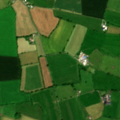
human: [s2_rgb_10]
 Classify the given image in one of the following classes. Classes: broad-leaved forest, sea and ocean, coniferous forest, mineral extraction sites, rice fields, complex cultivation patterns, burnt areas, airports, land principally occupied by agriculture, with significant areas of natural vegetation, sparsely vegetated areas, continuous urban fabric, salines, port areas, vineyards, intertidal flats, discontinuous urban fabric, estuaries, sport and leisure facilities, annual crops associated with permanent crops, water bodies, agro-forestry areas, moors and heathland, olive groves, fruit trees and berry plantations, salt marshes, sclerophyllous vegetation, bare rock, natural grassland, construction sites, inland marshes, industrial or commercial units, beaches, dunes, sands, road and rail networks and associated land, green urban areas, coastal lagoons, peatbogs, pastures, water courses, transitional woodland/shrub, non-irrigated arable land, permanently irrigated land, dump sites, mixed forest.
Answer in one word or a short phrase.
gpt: non-irrigated arable land, pastures